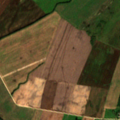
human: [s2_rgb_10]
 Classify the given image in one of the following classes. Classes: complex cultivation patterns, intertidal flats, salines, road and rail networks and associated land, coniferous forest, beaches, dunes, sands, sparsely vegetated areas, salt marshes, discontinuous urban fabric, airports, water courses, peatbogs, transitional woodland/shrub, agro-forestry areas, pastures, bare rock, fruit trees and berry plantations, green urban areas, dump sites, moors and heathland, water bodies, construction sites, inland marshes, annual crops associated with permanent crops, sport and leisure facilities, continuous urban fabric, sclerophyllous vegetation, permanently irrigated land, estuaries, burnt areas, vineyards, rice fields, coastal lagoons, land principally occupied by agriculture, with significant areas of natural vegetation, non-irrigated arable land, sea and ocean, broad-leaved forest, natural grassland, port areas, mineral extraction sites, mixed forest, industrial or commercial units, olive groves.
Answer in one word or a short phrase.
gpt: non-irrigated arable land, complex cultivation patterns, transitional woodland/shrub